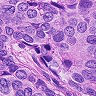
Metastatic tissue present: yes